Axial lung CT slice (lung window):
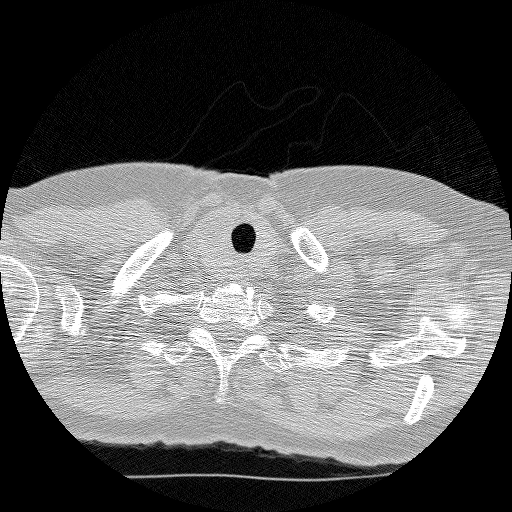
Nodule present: no